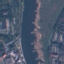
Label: River